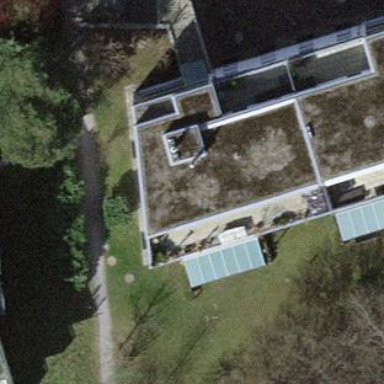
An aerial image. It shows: Building with flat roof.